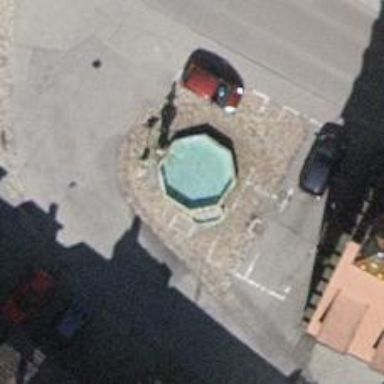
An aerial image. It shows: Fountain that is also water well.